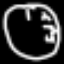
Label: clock